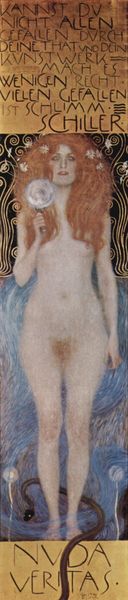
Titel: Nuda Veritas
Künstler: Gustav Klimt
Standort: Wien
Institution: Österreichische Nationalbibliothek, Theatersammlung
Schlagwörter: akt, blau, gemälde, hand, haut, körper, nackt, wasser, weiß, gelb, blumen, braun, brust, frau, haar, hell, lampe, licht, mund, nase, schwarz, symbol, blick, blüten, rosen, rot, tier, hochformat, malerei, muster, symbolismus, blond, arm, arme, augen, bibel, blass, gesicht, inkarnat, lang, mensch, hände, portrait, porträt, spiegel, öl, schlank, gold, haare, lange haare, pose, stehend, pflanze, frontal, lippen, locken, rosa, kreis, rund, ranken, beine, lächeln, taille, brüste, schrift, haltung, linien, romantik, jugendstil, weib, detail, inschrift, schmal, ornamente, stuck, nabel, bauch, nackte, bauchnabel, scham, zeigen, klimt, hoch, striche, wei, hüften, rothaarig, eva, nacktheit, vergänglichkeit, schönheit, steht, kniee, druck, text, plakat, schiller, schlange, worte, kugel, allegorie, senkrecht, ganzfigur, fragment, verführung, lesezeichen, rote haare, zitat, versuchung, lenbach, schamhaare, venus, schwül, wien, lupe, sünde, gustav, dekorativ, secession, gefallen, goldgrund, luftblase, poesie, wahrheit, inschriften, allegoerie, paradis, pusteblume, seifenblase, schamhaar, kunstwerk, lange, österreicher, jugendstilistisch, helle haut, gustav klimt, nuda veritas, veritas, nuda, wahrheit in der nacktheit, schlimm, viel text, neue deutsche literatur, dünne waden, oma erotig, oma erotik, vielen, klimm, wenigen, roo, geschleccht